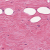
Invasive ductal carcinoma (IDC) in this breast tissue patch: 0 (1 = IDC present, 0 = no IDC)